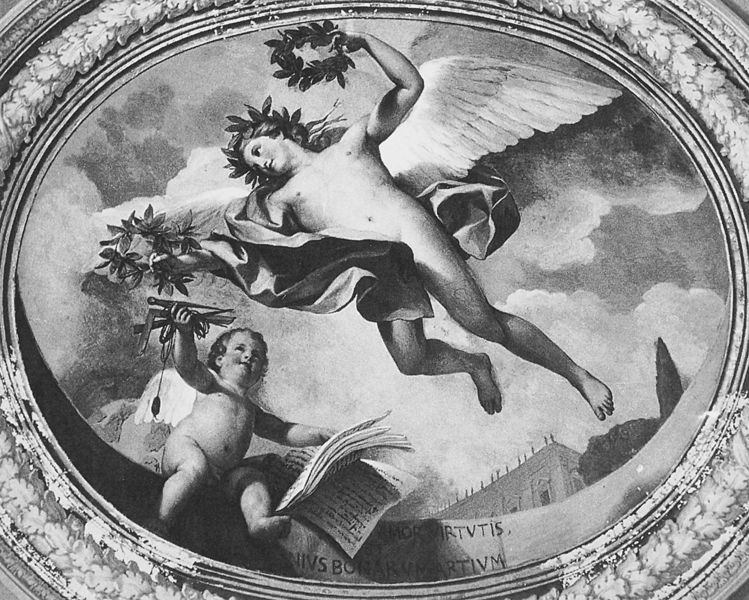
Titel: Amor Virtutis et Genius Artium
Künstler: Anton Raphael Mengs
Standort: Rom, Villa Albani (EU - I - Latium)
Schlagwörter: blätter, flügel, himmel, nackt, wolken, haus, tuch, decke, girlande, oval, rund, tondo, engel, putte, putto, schrift, papier, ornamente, foto, krank, buch, flug, schwarzweiß, text, allegorie, kranz, lorbeer, lorbeerkranz, werkzeug, deckengemälde, fresko, amor, putten, putti, deckenmalerei, latein, entwurd, lorbeerkränze, eichenlaub, zirkel, lot, freske, serafin, deckenfreso